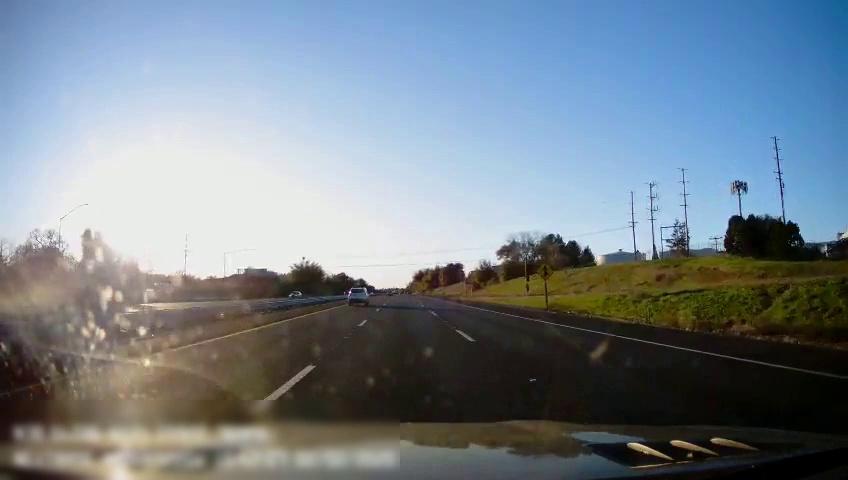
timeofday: Day
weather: Cloudy
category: Drivable Space
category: Drivable Space
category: Vehicles | Truck
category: Vehicles | SUV
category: Lanes | Alternate Lane
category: Lanes | Current Lane
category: Lanes | Current Lane
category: Lanes | Alternate Lane
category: Traffic | Signs
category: Traffic | Signs